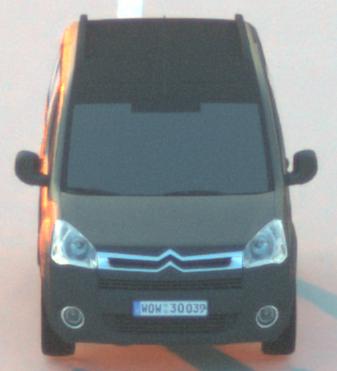
Make: Citroen
Model: Berlingo Kombi VTi 120
Detailed model: Berlingo (II) Kombi
Model produced from: 2009/12
Model produced until: 2012/03
Doors: 5
Color: gray
Road condition: dry road
Daytime: sunrise or sunset
Contrast: medium contrast